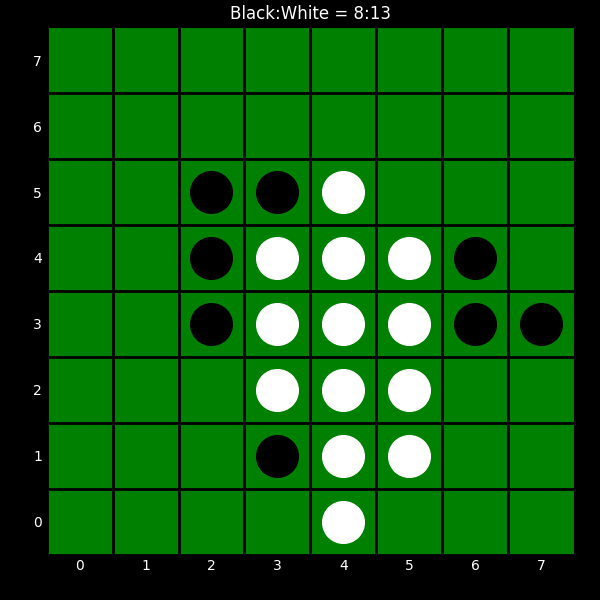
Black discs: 8
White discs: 13